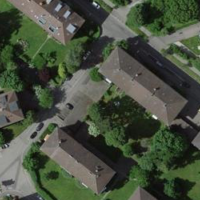
EUNIS habitat code: 55
Species observed at this site:
Symphoricarpos albus